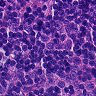
Metastatic tissue present: no